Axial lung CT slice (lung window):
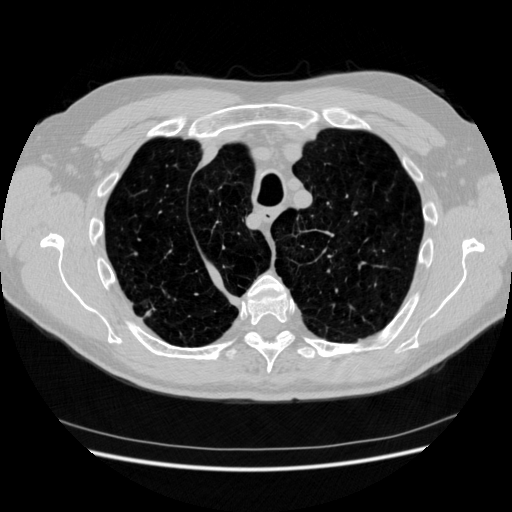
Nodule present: yes
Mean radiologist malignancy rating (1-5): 4.75